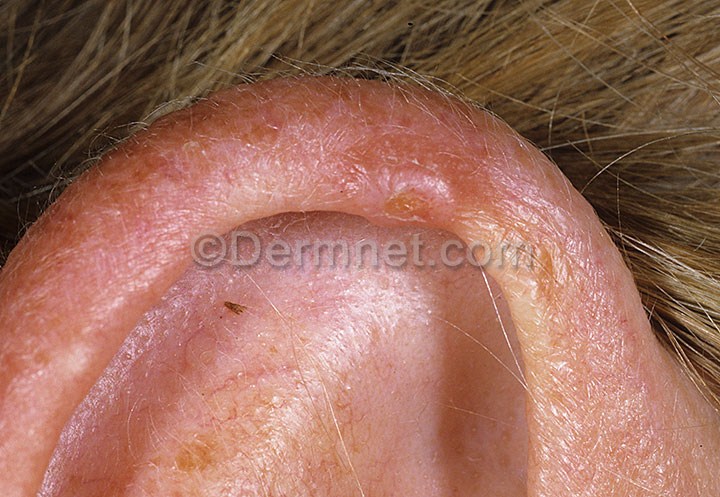
Disease: Seborrheic Keratoses and other Benign Tumors